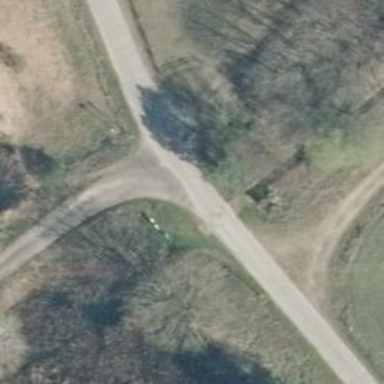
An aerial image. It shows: Unclassified road with concrete surface.